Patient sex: M
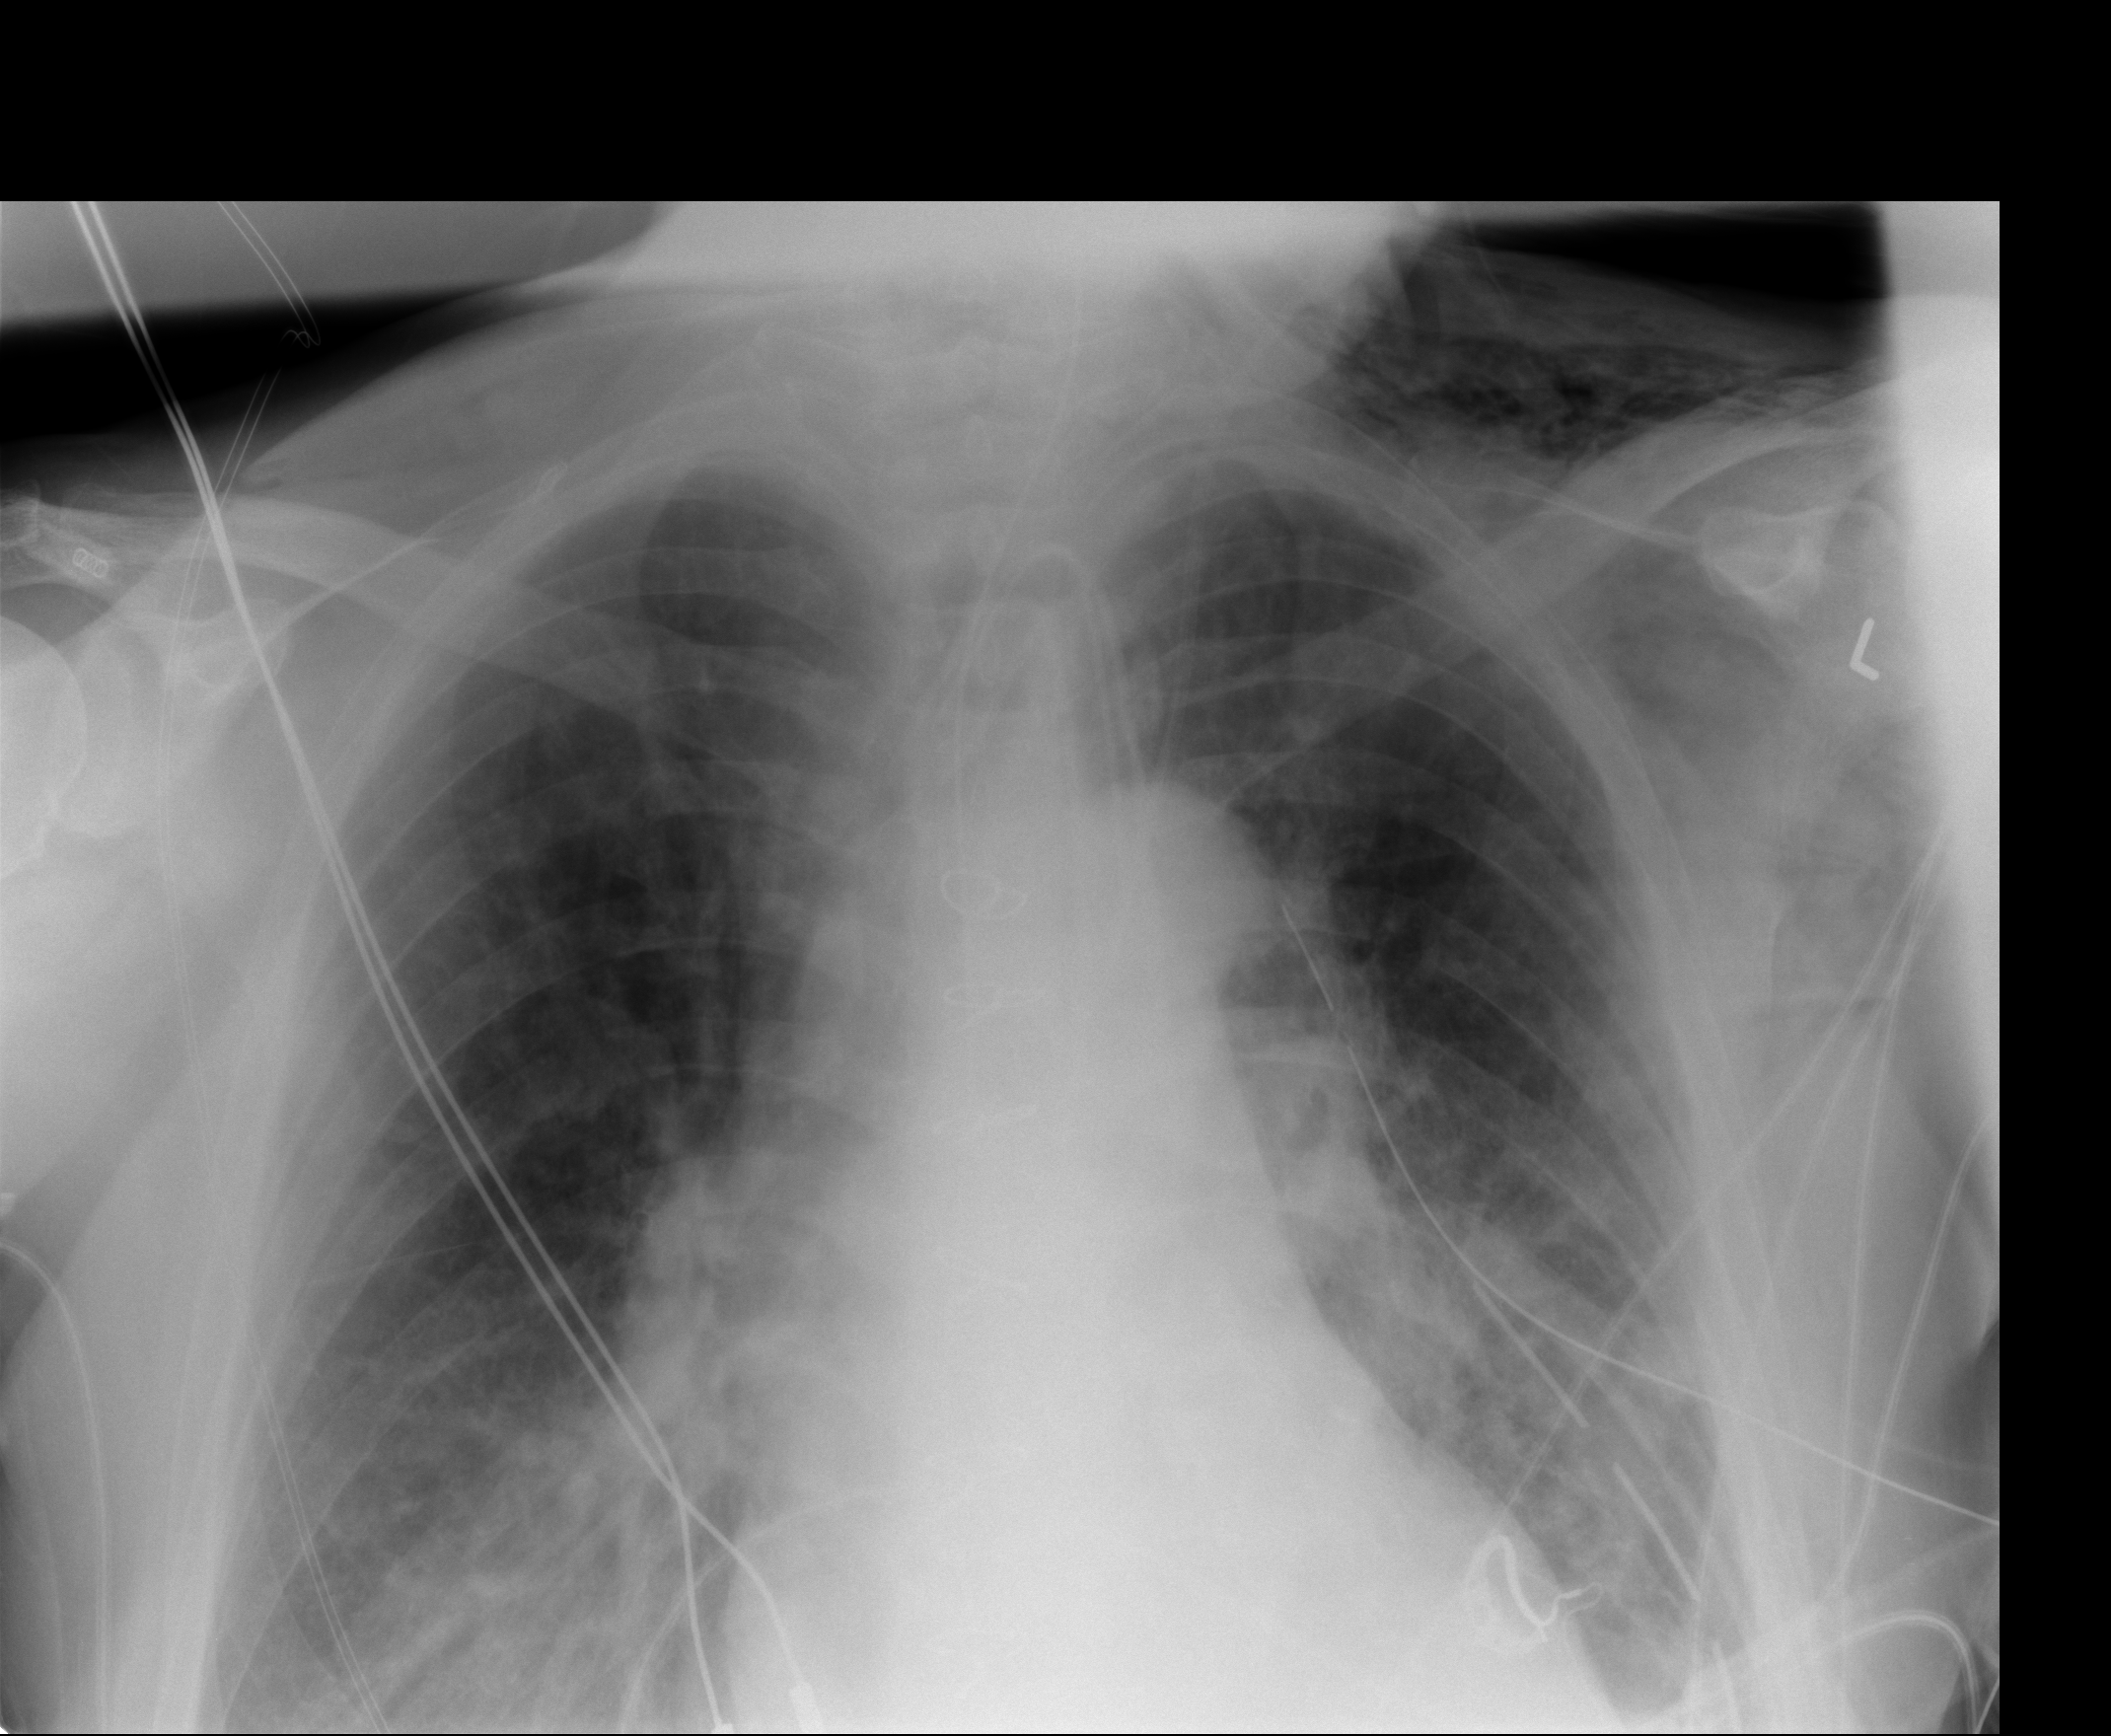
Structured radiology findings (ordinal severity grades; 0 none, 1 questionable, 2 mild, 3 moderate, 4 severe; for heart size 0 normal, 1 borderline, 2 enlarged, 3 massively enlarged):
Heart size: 0
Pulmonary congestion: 2
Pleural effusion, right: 2
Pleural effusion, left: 2
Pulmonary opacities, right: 2
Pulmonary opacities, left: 2
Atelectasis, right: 2
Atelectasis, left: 2